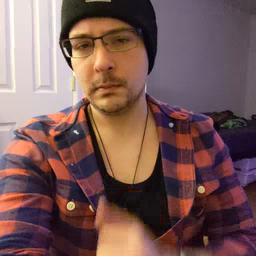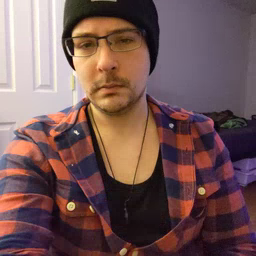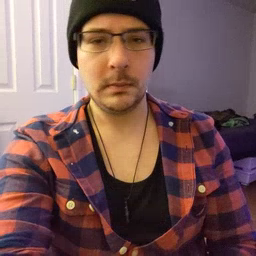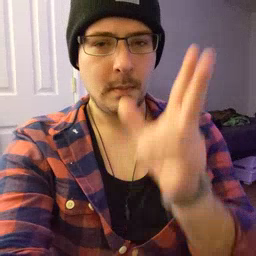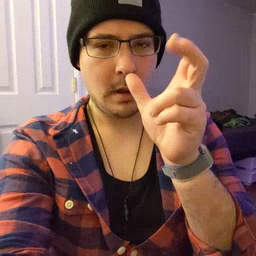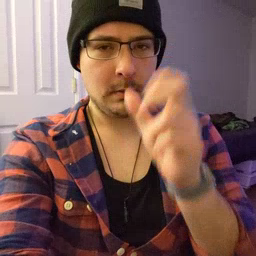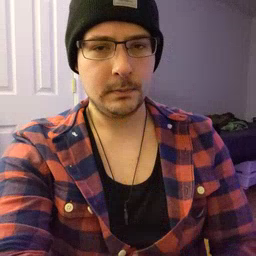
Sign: bug